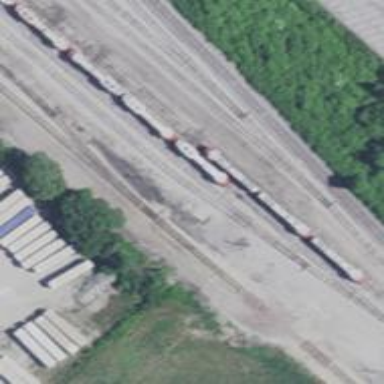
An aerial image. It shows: Railway yard used for servicing trains.